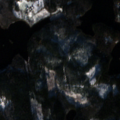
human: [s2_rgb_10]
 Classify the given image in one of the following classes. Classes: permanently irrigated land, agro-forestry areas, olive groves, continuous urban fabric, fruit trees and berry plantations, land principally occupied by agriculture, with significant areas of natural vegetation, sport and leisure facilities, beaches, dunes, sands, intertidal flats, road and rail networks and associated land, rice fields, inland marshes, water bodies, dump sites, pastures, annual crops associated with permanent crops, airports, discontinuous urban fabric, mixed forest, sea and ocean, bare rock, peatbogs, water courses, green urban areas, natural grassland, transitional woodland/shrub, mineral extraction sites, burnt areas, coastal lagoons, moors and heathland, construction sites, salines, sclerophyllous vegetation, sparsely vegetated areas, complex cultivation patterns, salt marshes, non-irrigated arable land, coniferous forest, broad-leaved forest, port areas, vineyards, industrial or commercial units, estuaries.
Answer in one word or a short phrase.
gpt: coniferous forest, mixed forest, water bodies